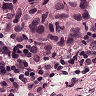
Metastatic tissue present: yes